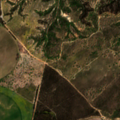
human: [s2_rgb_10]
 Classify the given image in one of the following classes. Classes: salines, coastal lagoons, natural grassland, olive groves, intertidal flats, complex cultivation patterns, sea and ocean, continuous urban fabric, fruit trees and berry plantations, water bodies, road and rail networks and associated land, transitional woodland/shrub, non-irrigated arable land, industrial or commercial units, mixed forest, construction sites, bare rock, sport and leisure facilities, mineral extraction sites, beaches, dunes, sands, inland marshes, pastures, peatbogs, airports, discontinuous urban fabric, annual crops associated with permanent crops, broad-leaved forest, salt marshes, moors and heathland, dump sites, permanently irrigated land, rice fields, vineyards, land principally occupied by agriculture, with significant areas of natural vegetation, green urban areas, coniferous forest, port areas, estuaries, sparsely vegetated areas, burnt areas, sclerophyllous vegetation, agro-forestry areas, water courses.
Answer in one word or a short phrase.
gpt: permanently irrigated land, agro-forestry areas, broad-leaved forest, transitional woodland/shrub